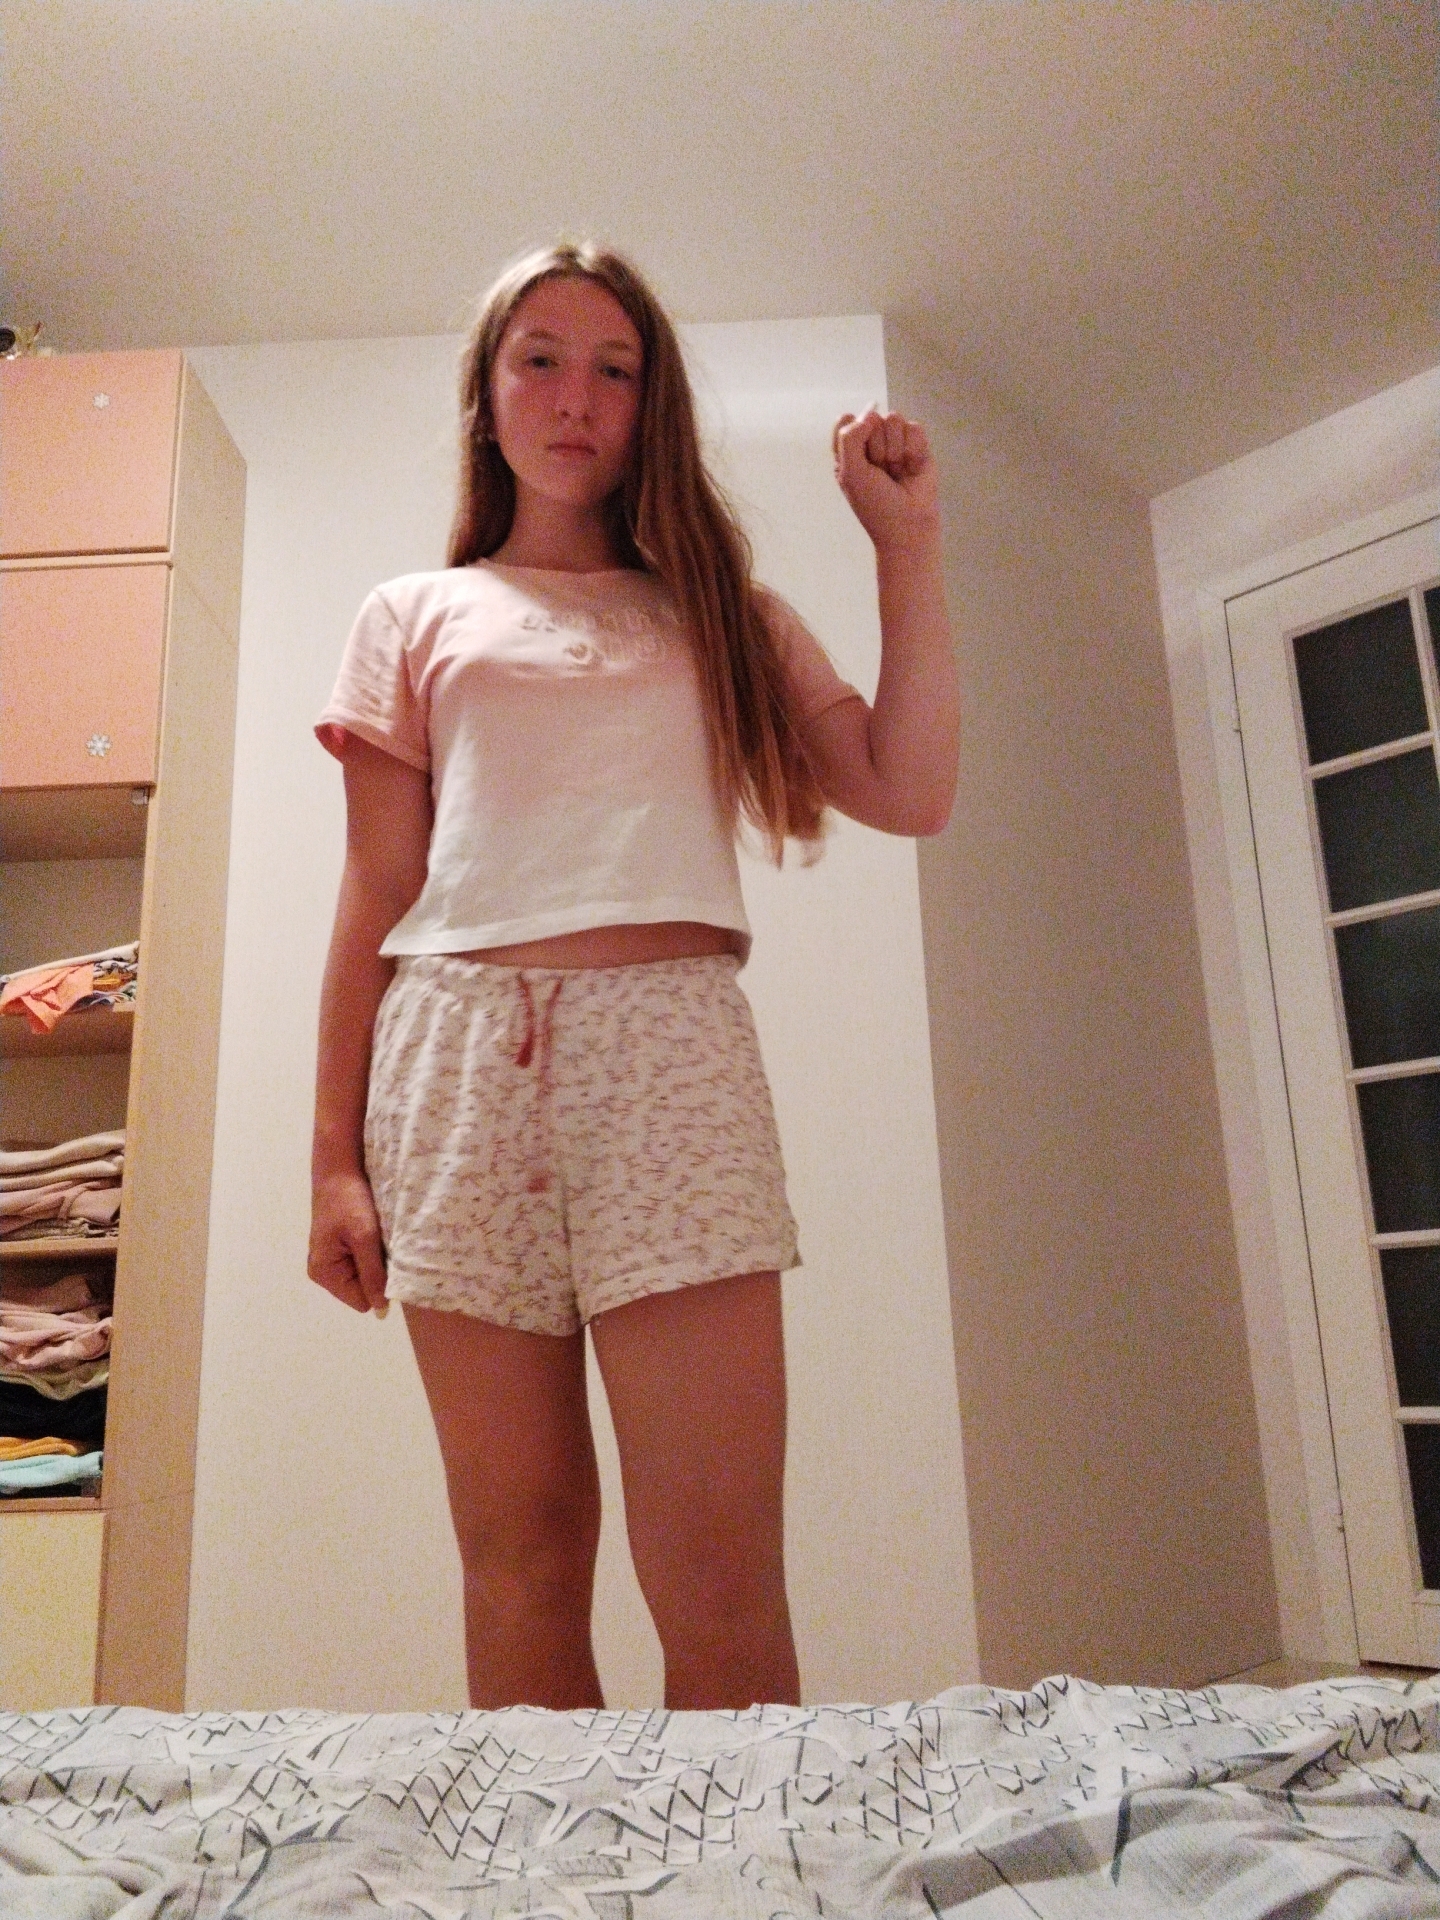
Label: noise